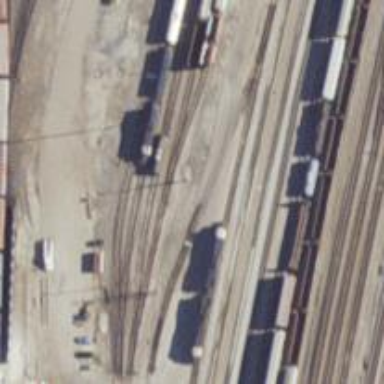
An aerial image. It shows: Railway yard used for servicing trains.